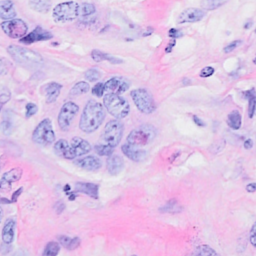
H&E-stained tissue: Breast